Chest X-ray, AP view. Patient: 47 years old, sex F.
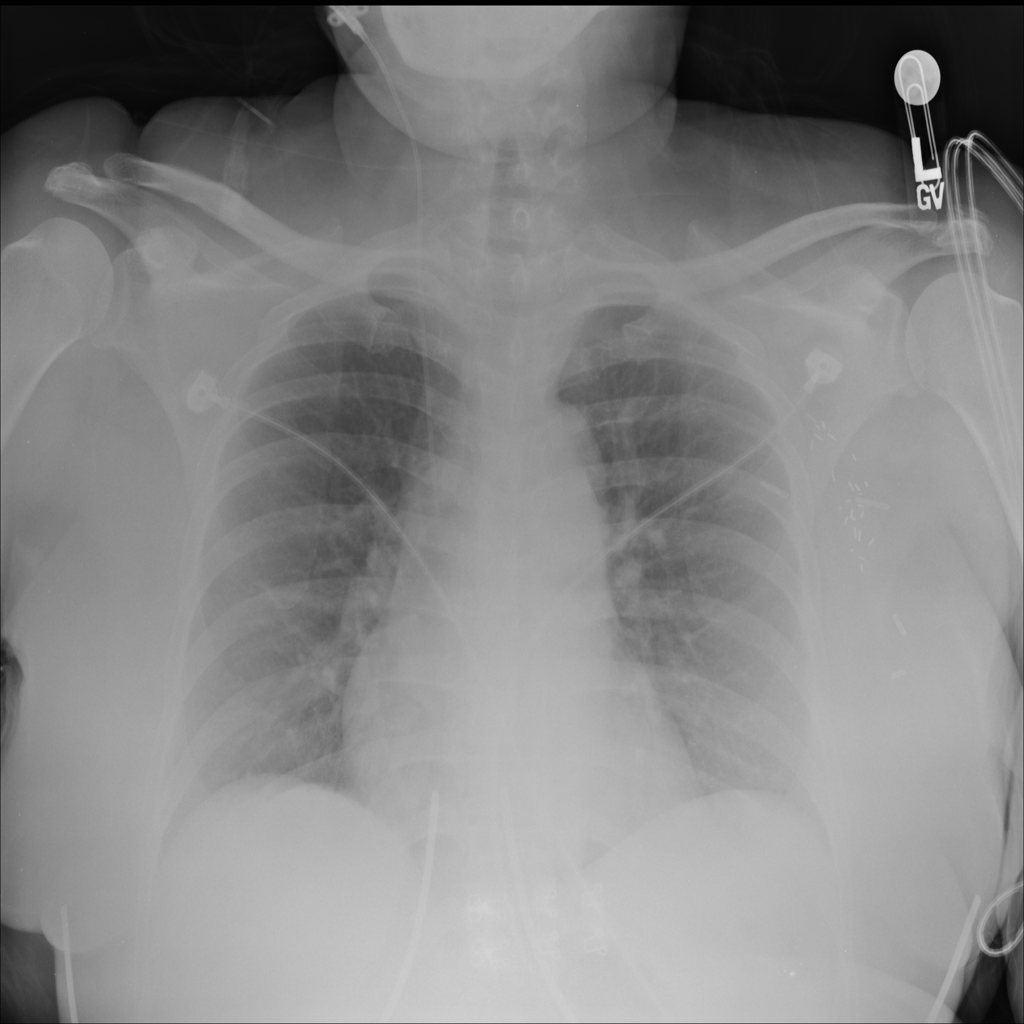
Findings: No Finding